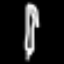
Label: pencil